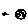
Label: moon